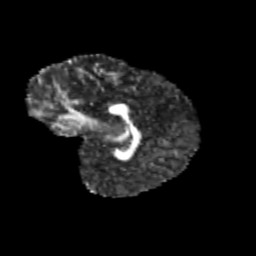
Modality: FA
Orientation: sagittal
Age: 12
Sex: female
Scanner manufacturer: siemens
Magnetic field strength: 3 T
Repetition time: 3.8 s
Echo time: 0.07 s